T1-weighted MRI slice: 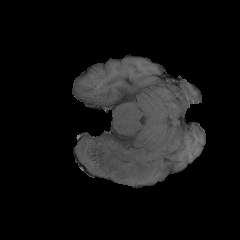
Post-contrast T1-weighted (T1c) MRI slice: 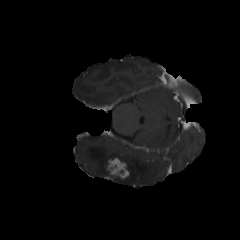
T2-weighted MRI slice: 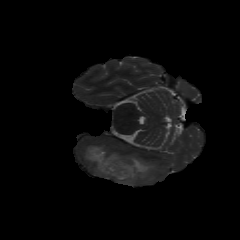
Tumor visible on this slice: yes